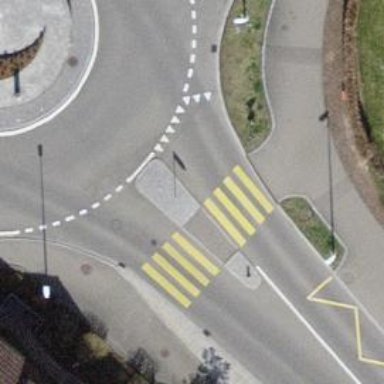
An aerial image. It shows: Pedestrian crossing with zebra markings on the footway.